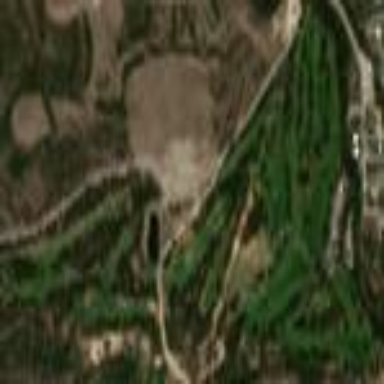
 place for golfing and leisure activities."